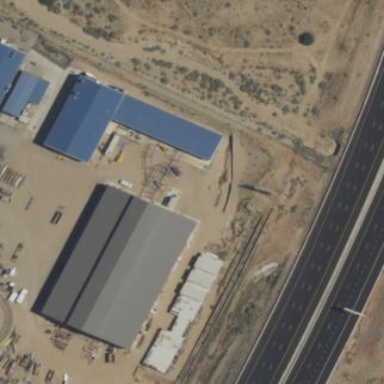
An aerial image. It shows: Warehouse building.